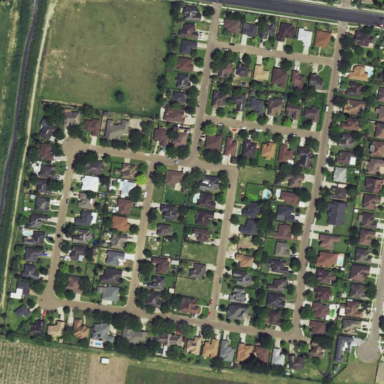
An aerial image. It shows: Residential area within neighborhood.